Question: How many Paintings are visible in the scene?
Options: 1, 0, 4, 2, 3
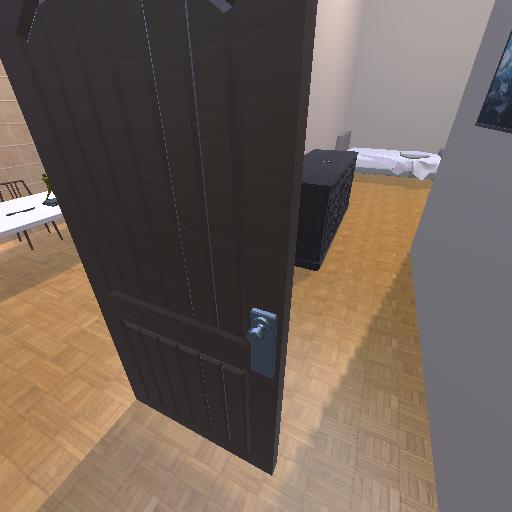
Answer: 1